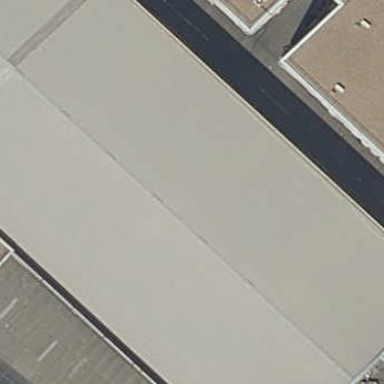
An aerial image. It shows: Industrial building.